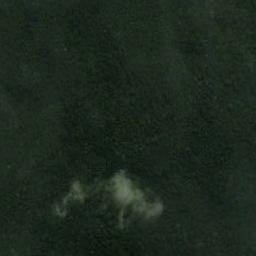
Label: forest